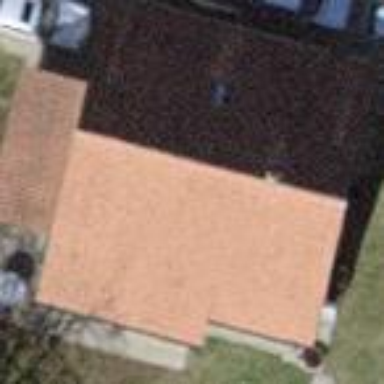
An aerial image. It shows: Gabled house with gabled roof.